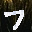
Label: 7